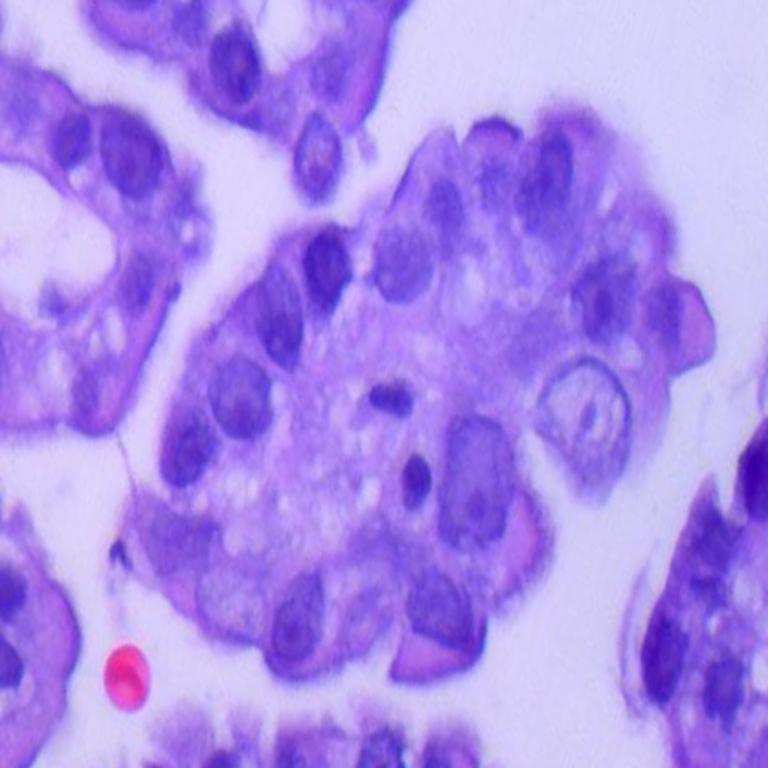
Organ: lung
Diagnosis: adenocarcinomas